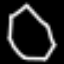
Label: octagon